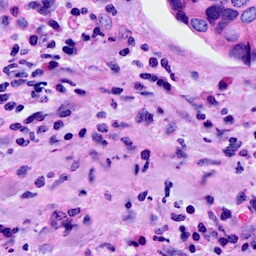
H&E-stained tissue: Breast